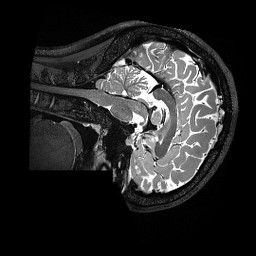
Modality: T2w
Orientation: sagittal
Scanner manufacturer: siemens
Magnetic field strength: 3 T
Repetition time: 3.2 s
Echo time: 0.563 s